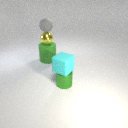
small gray rubber sphere above small yellow metal sphere